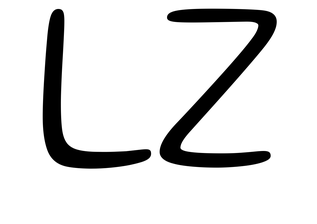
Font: Gluten_ExtraLight